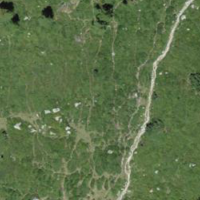
EUNIS habitat code: 31
Species observed at this site:
Campanula barbata